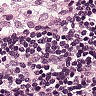
Metastatic tissue present: no